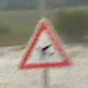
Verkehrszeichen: FlugbetriebRechts
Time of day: MorningAfternoon
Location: Outdoor (Beach)
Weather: PartlyCloudy
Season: NotSpecified
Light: Natural